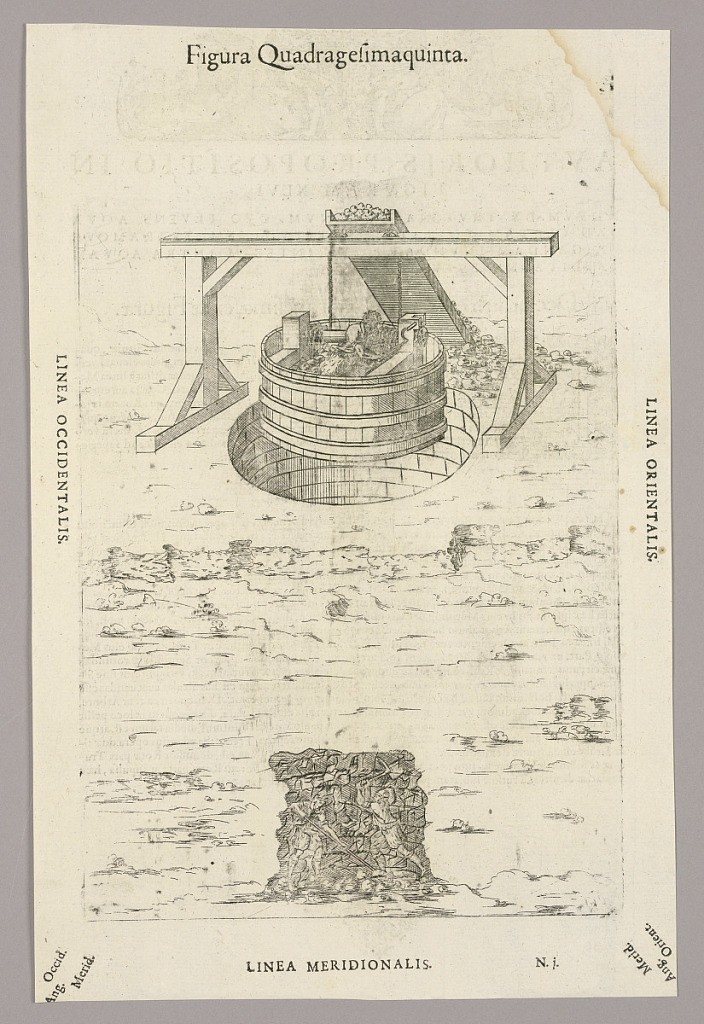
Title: Plate XLV from Theatrum instrumentorum et machinarum
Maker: Julio Paschale
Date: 1582
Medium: Woodcut on paper
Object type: Print
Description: Machien for lifting ore up a mine shaft. A frame over top holding pulleys and chain. Chain winds around axel turned by man sitting in cart on the ore. Cut-away of men at work below. Description in Latin on verso of 1949-152-242.